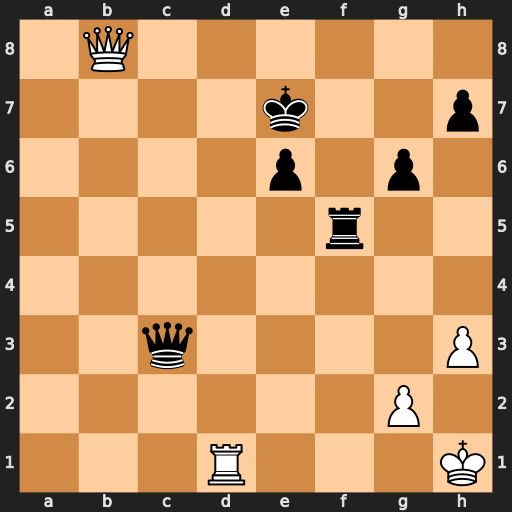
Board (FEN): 1Q6/4k2p/4p1p1/5r2/8/2q4P/6P1/3R3K
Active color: w
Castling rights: -
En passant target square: -
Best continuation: Qd8+ Kf7 Rd7#